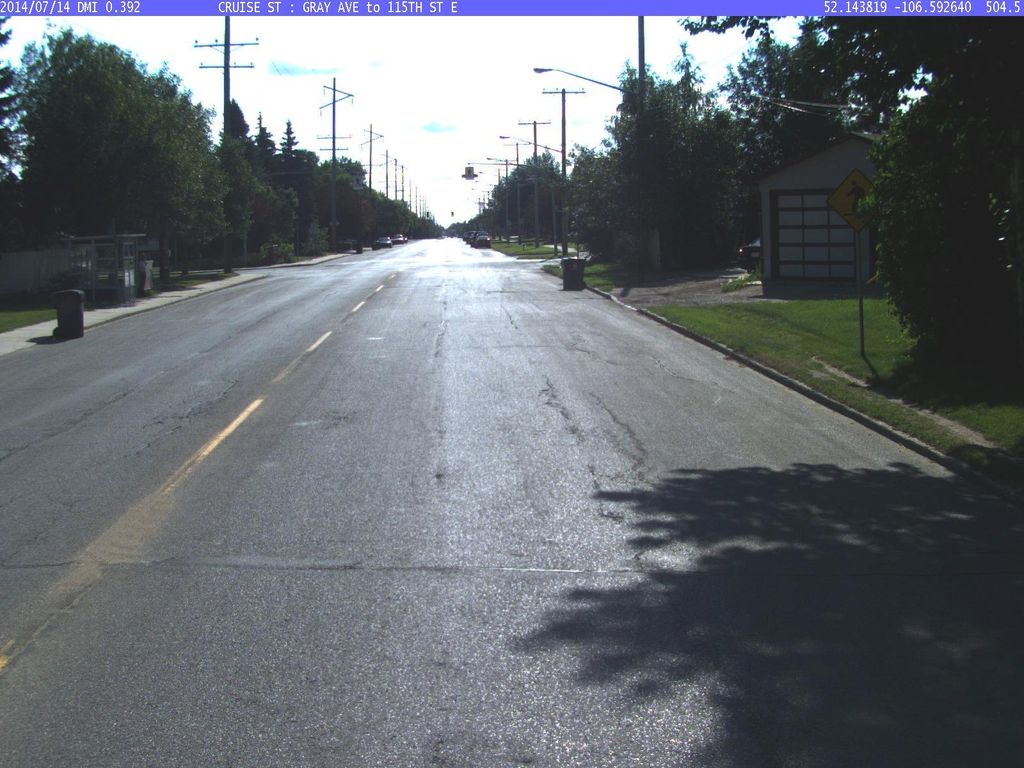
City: saskatoon